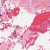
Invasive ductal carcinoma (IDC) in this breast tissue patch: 0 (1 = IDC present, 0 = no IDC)